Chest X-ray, AP view. Patient: 46 years old, sex M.
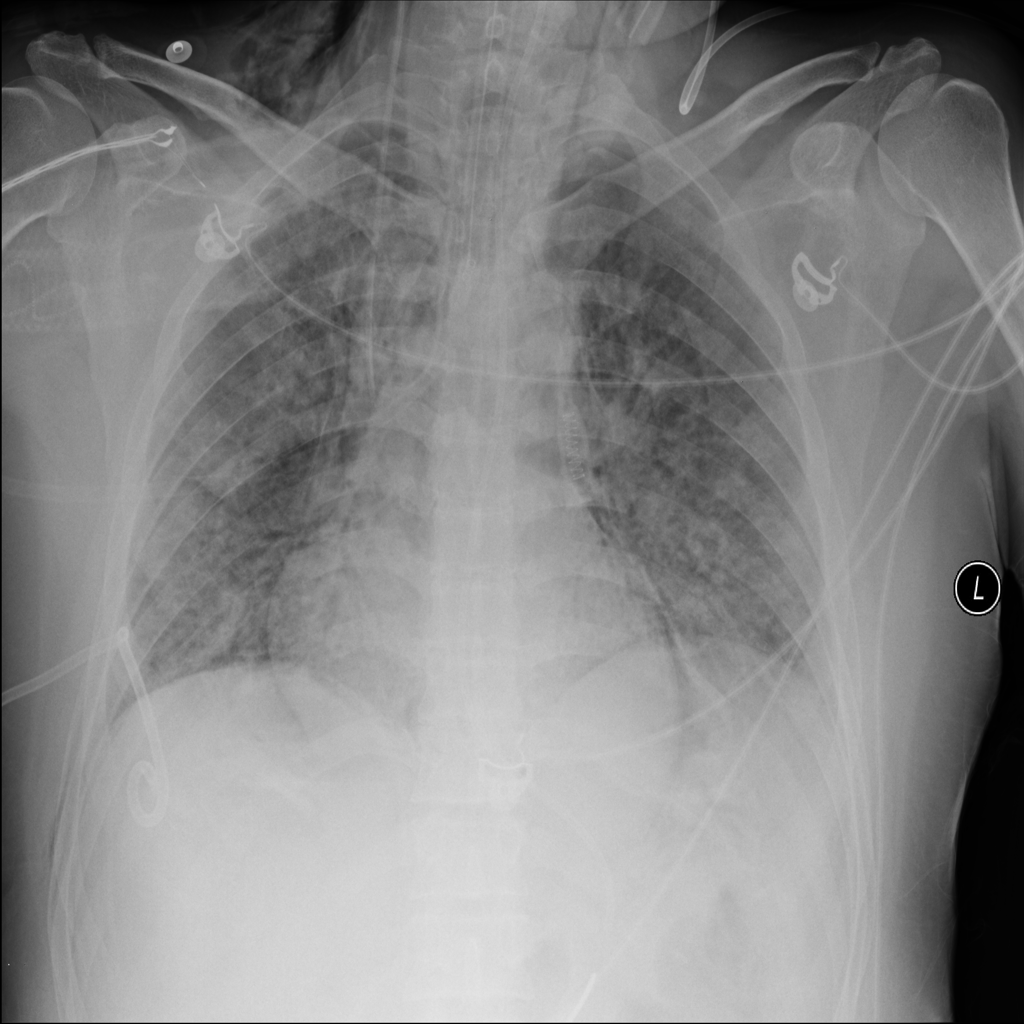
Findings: Infiltration